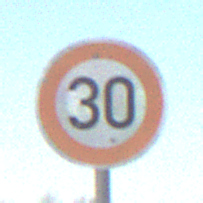
Verkehrszeichen: Geschwindigkeit30
Umgebung: Outdoor, Nature
Tageszeit: SunriseSunset
Wetter: PartlyCloudy
Licht: Natural
Jahreszeit: NotSpecified
Kontrast: LowContrast